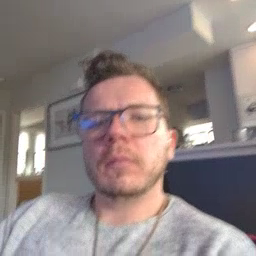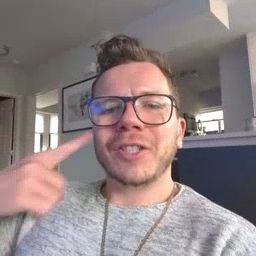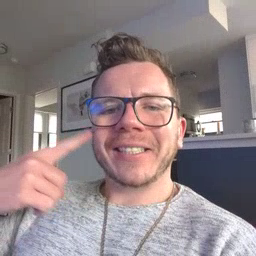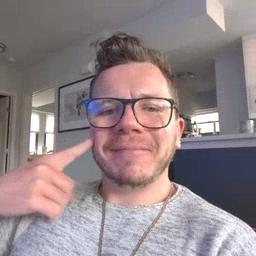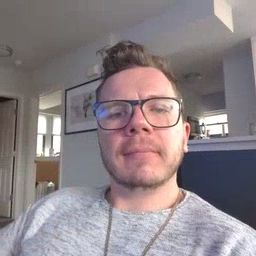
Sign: cheek